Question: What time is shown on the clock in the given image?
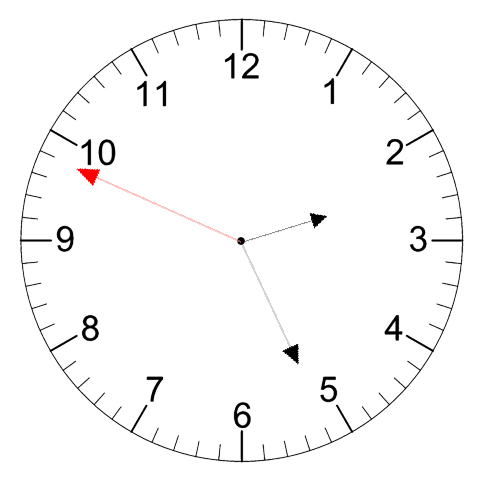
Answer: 02:25:49